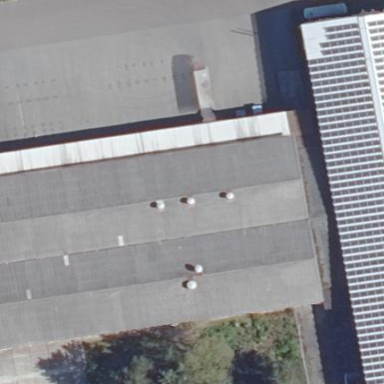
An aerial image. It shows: Industrial building with gabled roof.